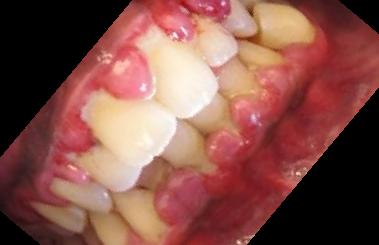
Condition: Gingivitis